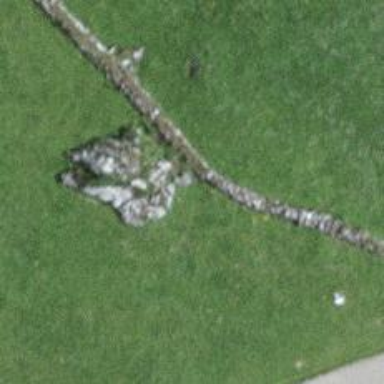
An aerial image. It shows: Wall is shown in the image.